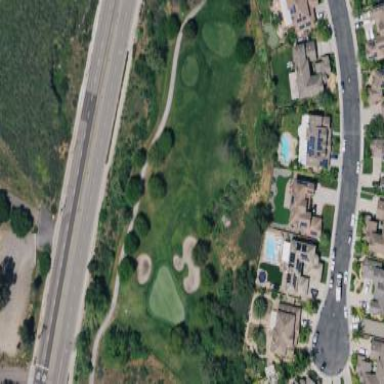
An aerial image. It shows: Golf fairway in the image.